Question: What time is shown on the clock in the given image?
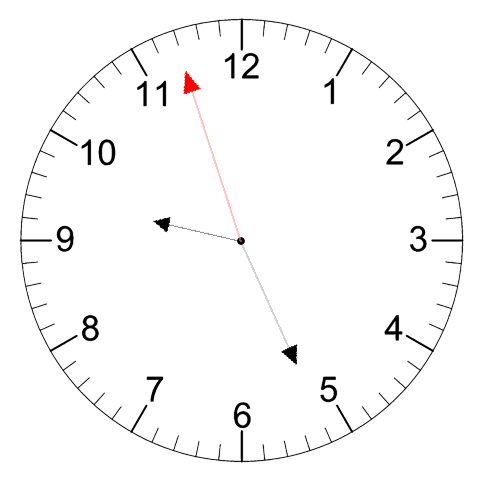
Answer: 09:25:57